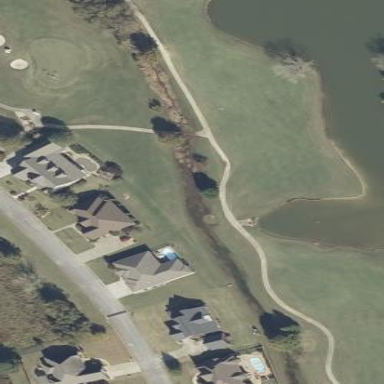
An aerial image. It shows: Golf fairway surrounded by grass.